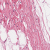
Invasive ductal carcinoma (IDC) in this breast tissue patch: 0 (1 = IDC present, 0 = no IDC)